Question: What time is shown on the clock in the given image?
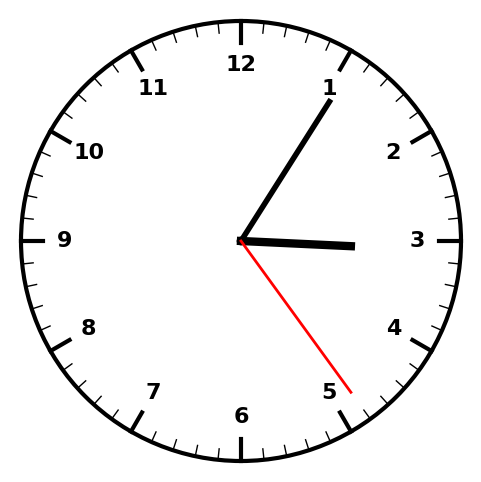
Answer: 03:05:24